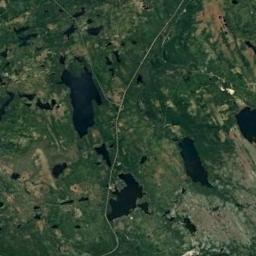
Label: wetland